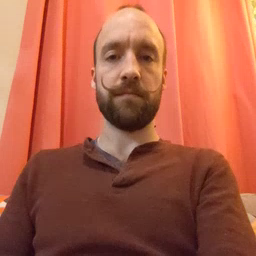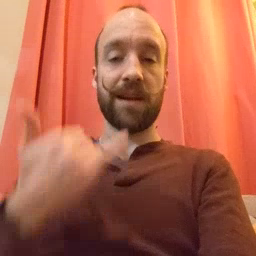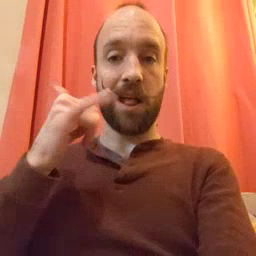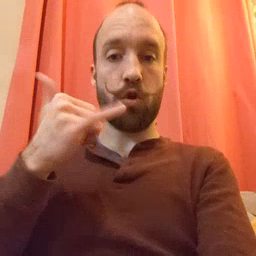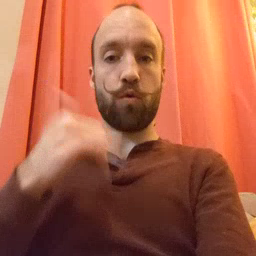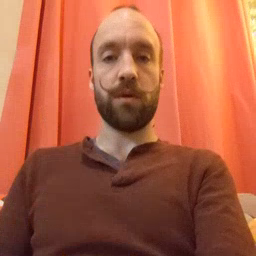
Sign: yellow